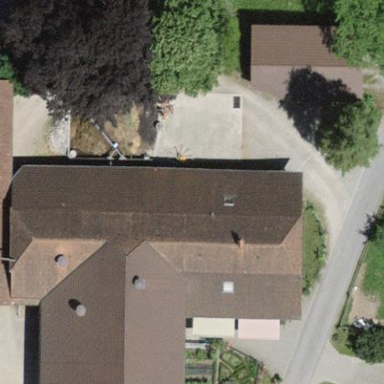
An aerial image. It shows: Farm building.